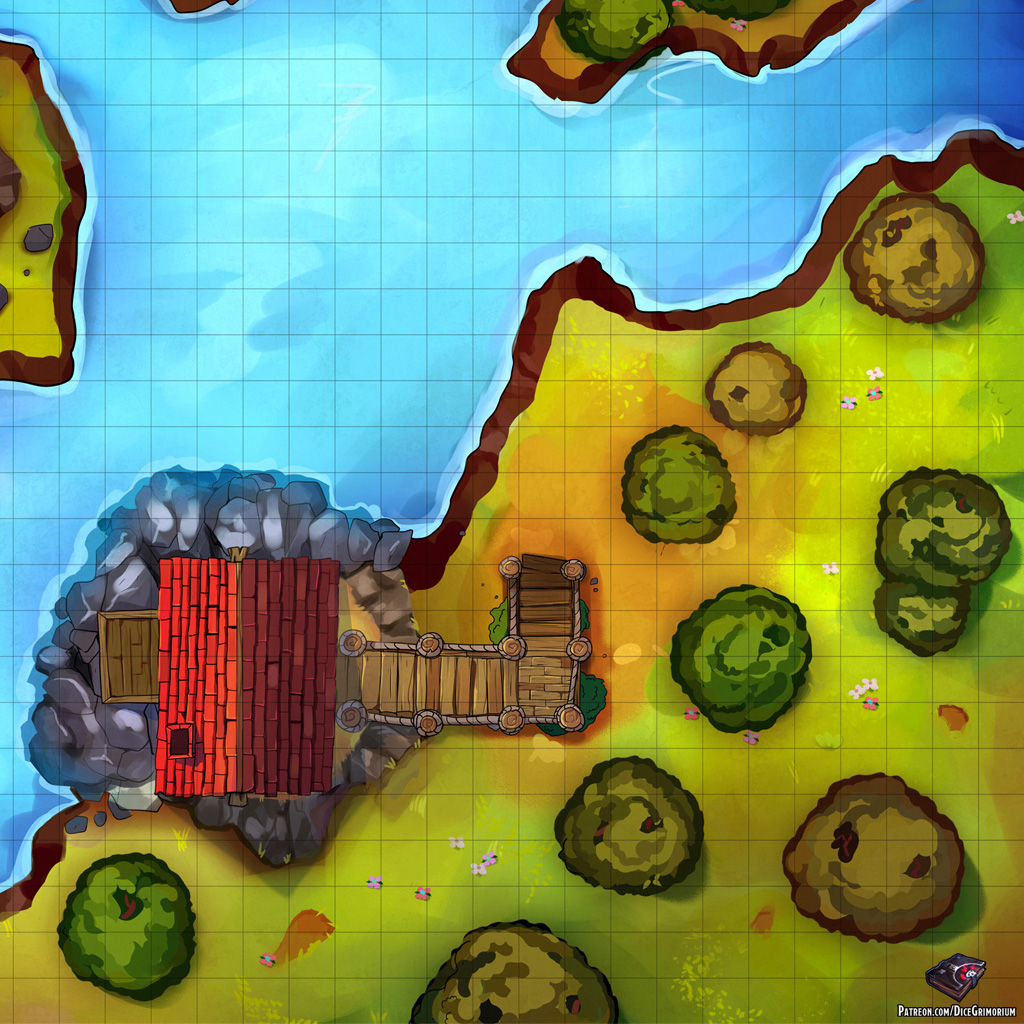
A D&D Grid Map a shack on the coast line between trees and water over a cliff (Fishermans Shack Map)